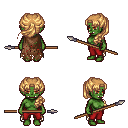
a pixel art fantasy rpg character, female body template, orc, green skin, brown tattered cape, red pants, light blonde princess hairstyle, spear, four views (front, back, left, right), 2x2 character sprite sheet, small pixel art, hard edges, no anti-aliasing